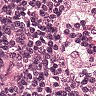
Metastatic tissue present: no